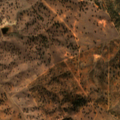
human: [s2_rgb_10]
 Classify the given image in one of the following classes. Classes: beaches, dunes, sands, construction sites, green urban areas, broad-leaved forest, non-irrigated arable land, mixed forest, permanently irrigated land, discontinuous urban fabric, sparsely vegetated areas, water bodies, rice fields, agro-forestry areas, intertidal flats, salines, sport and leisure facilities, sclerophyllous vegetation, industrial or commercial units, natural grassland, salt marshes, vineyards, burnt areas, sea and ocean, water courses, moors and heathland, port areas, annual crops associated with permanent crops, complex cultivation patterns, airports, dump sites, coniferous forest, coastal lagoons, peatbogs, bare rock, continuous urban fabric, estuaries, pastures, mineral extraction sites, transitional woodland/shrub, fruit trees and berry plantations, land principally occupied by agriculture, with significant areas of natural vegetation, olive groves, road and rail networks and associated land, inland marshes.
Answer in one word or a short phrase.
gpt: non-irrigated arable land, agro-forestry areas, broad-leaved forest, transitional woodland/shrub